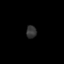
Tissue: skin
Cell type: Epithelial cells
Senescence score: 0.2588
Nuclear area (px): 129
Mean DAPI intensity: 50.535